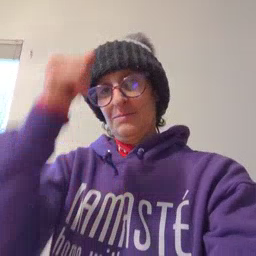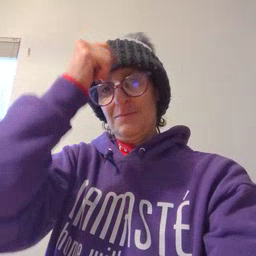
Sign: brother